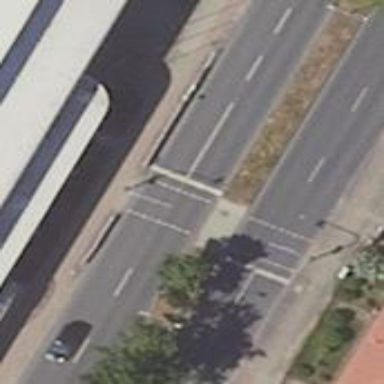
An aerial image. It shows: Road with traffic signals. The crossing also has traffic signals in the form of signal.